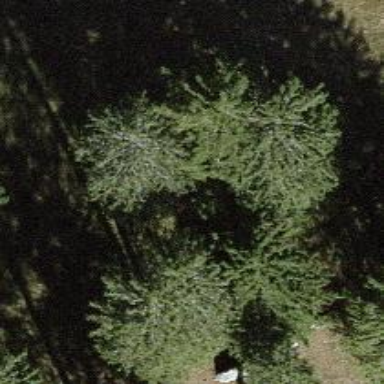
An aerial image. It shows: Beautiful tree in nature.